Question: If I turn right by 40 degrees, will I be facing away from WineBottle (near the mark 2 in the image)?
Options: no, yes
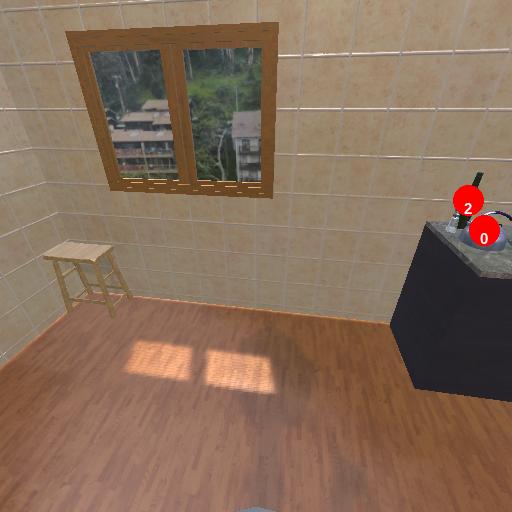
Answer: no